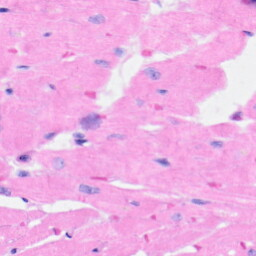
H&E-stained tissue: Heart